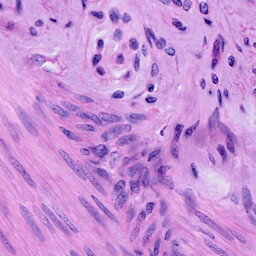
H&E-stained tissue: Cervix